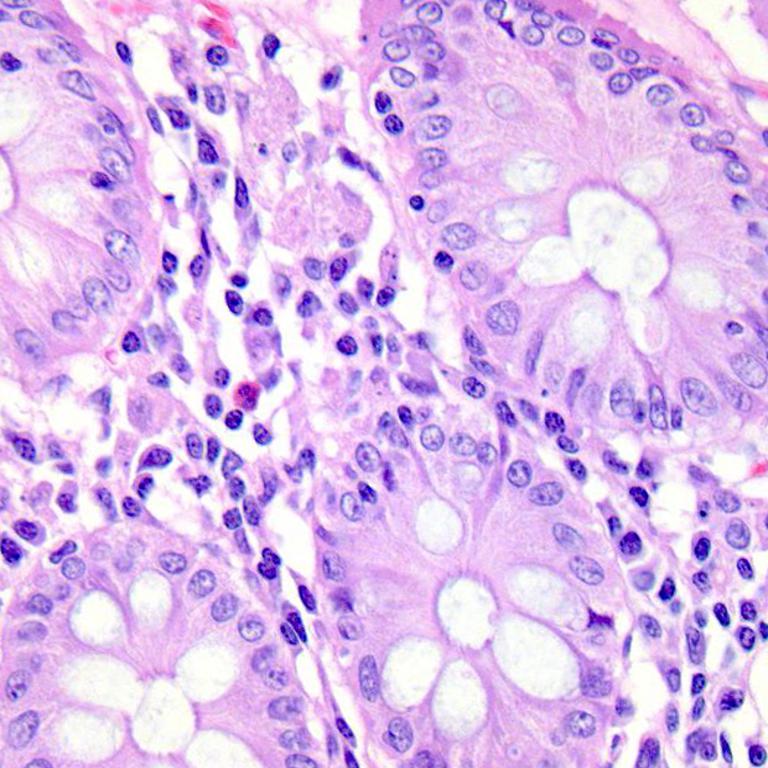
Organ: colon
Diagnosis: benign